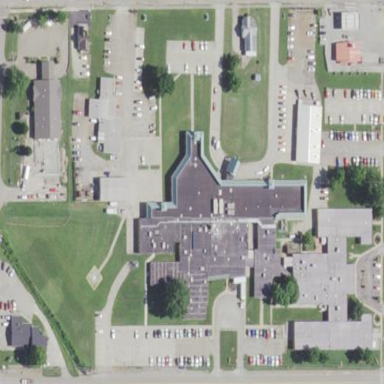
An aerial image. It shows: Healthcare facility identified as hospital.